Field crop: maize
Growth stage: 2
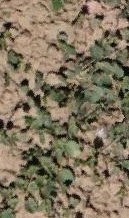
Species: convolvulus